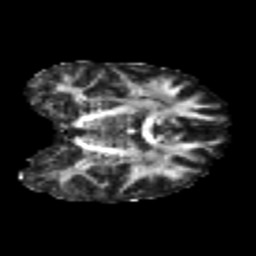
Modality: FA
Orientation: coronal
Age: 26
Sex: female
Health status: healthy
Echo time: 0.074 s